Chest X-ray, PA view. Patient: 35 years old, sex M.
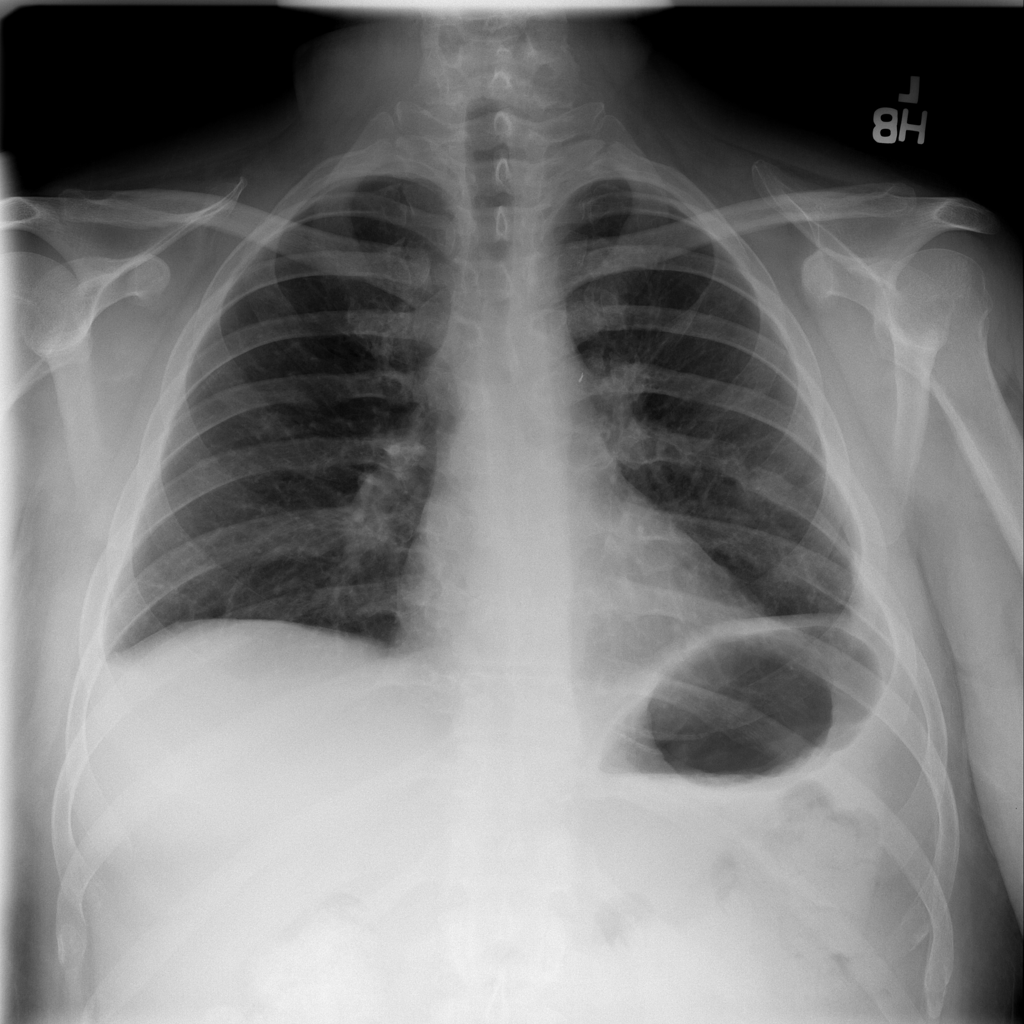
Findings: No Finding